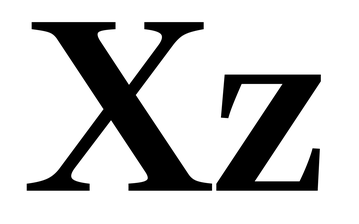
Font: LibreCaslonText_SemiBold